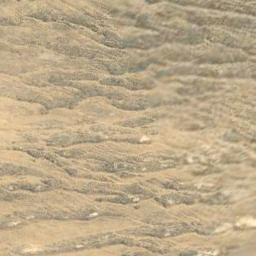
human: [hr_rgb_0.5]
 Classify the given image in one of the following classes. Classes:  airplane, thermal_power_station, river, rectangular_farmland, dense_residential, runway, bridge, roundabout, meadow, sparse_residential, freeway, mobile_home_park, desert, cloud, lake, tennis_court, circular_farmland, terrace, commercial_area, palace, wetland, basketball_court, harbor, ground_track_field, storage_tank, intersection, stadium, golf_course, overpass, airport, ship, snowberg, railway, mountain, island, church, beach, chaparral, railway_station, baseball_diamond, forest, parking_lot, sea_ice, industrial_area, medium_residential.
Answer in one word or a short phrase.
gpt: desert